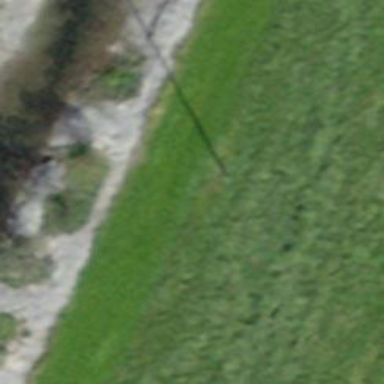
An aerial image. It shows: Minor power line.